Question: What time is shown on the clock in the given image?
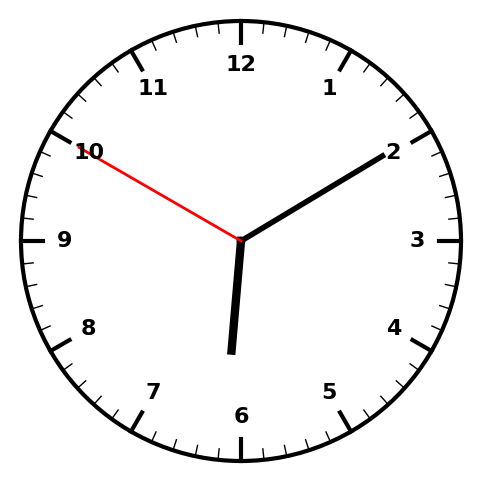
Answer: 06:09:50